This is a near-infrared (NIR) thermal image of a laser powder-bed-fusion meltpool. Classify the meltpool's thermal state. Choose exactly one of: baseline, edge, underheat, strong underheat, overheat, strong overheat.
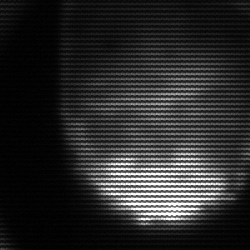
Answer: edge